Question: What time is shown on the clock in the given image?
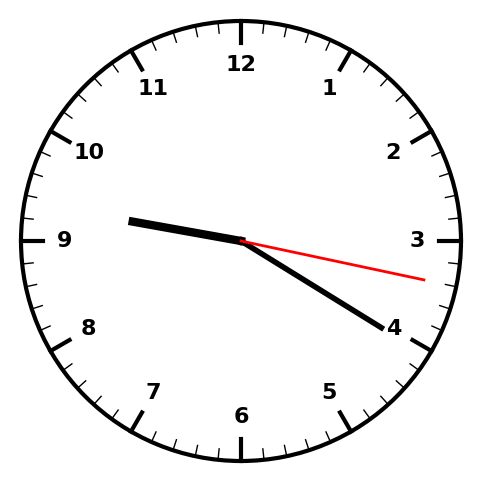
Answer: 09:20:17